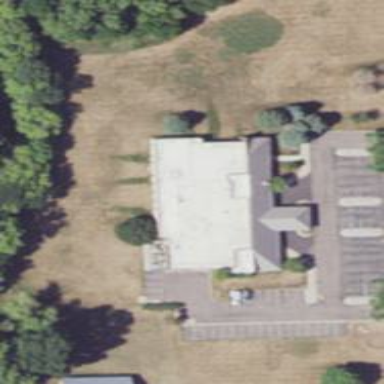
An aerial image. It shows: Building.